Question: I am running some JavaScript code in Firefox that doesn't seem to be following the rules of regular expressions. I am trying to split up a String of coordinates, which has some funky whitespace in it, like so:
'''
-<PHONE>,35.<PHONE>.<PHONE>,35.<PHONE>
-117.296678,35.<PHONE>.<PHONE>,35.<PHONE>
-<PHONE>,35.<PHONE>
'''
I know that the regex '\s' is supposed to match all spacing, so I used '\s+' to split my string in <URL>, which worked great, as you can see below:

But for some reason when I run my JavaScript code with this regex, I get a one-element array with the entire String in it. This is my code:
'''
var coordArray = polygonString.split("\s+");
'''
I've tried several different regular expressions, but the split function in my JavaScript doesn't seem to be behaving like it should. It does not yield the same results at RegexPal. Why is this? What am I missing?
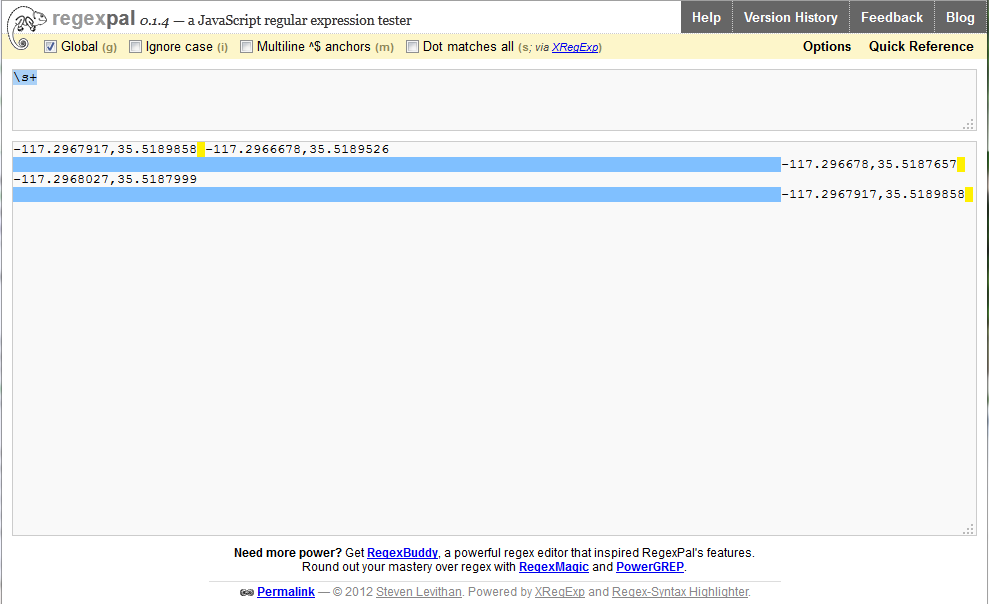
Answer: Use:
'''
var coordArray = polygonString.split(/\s+/);
'''